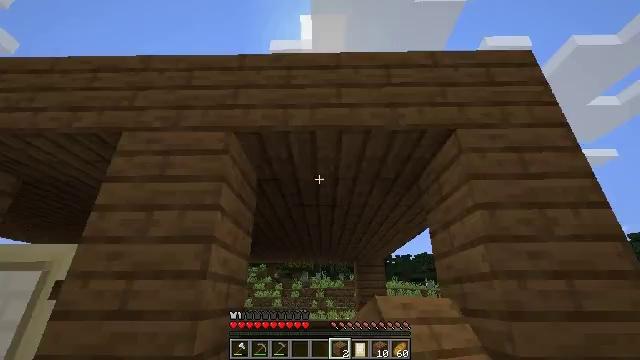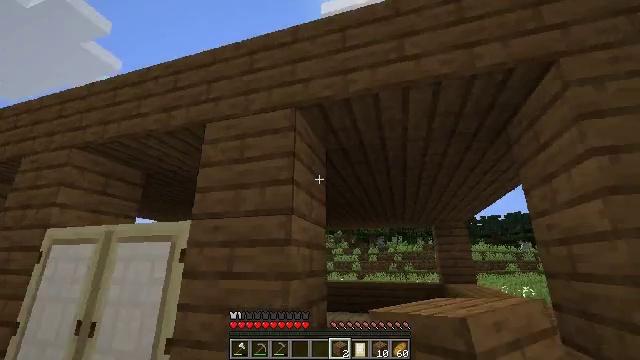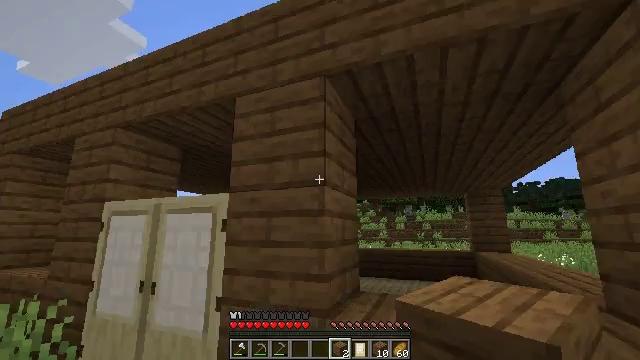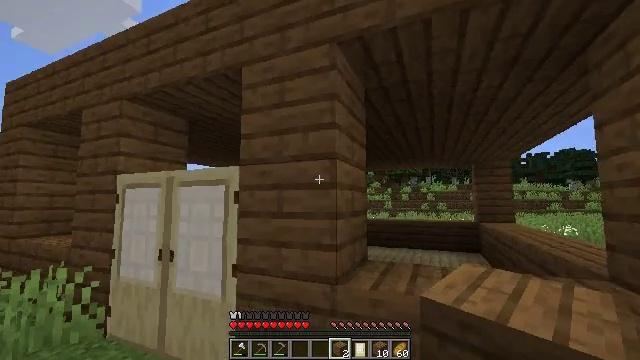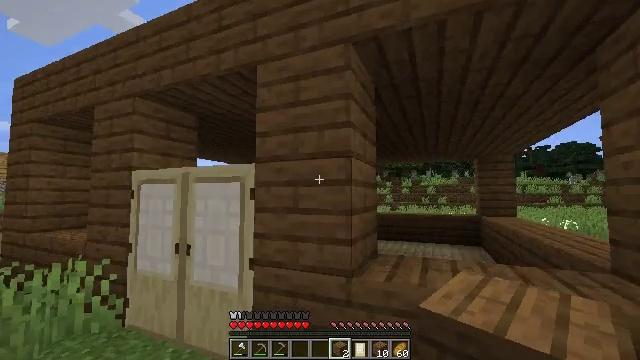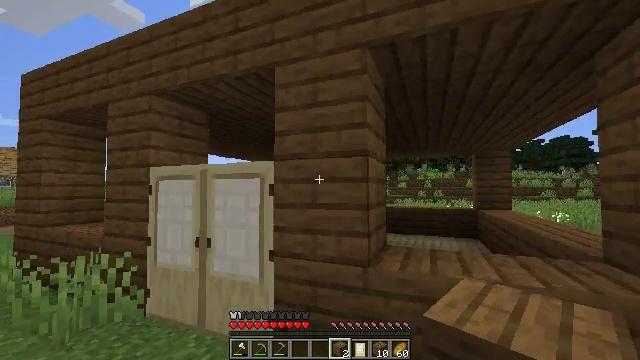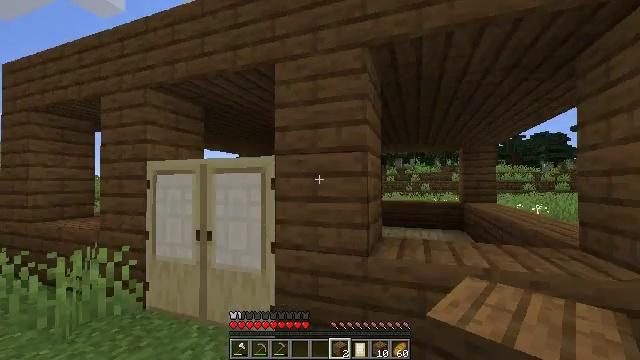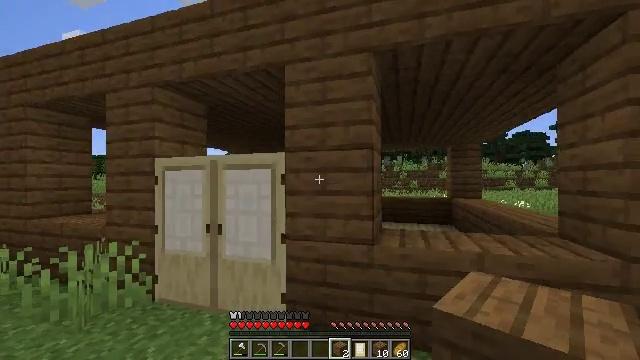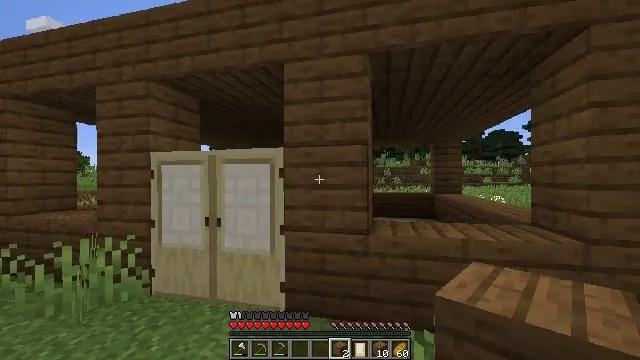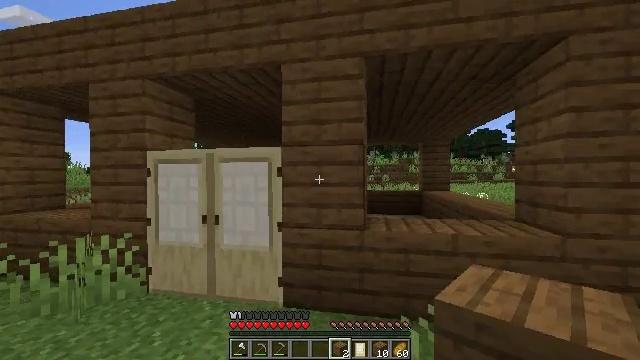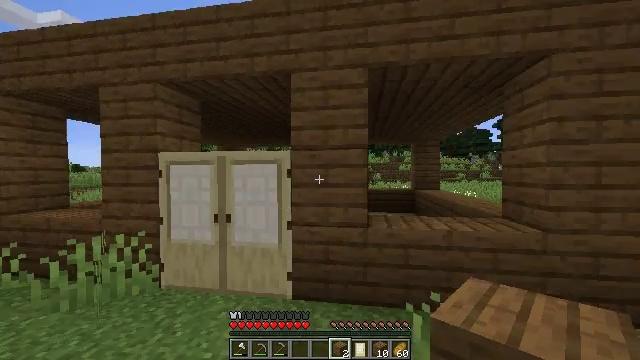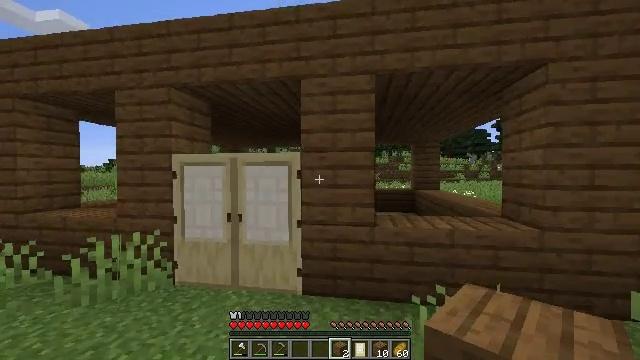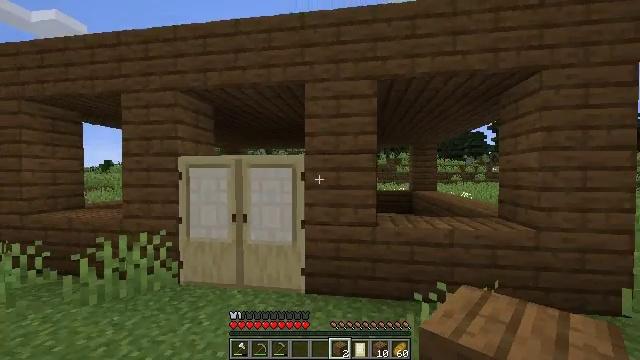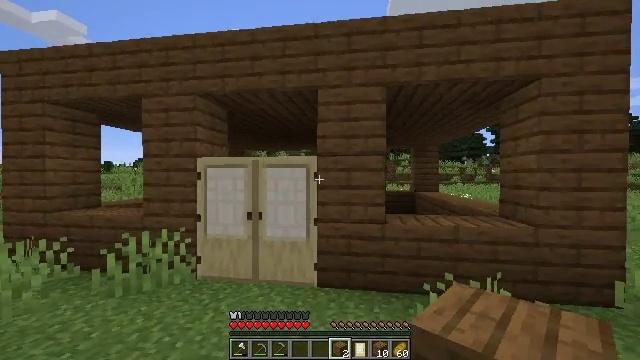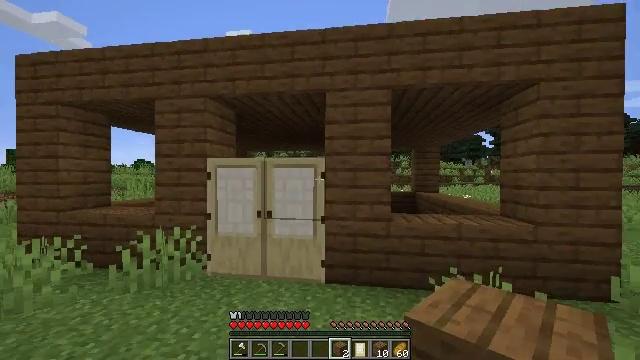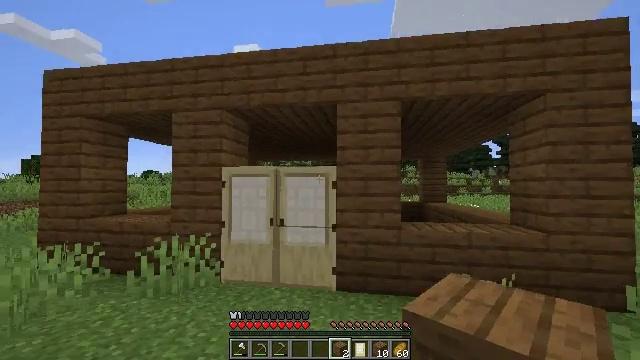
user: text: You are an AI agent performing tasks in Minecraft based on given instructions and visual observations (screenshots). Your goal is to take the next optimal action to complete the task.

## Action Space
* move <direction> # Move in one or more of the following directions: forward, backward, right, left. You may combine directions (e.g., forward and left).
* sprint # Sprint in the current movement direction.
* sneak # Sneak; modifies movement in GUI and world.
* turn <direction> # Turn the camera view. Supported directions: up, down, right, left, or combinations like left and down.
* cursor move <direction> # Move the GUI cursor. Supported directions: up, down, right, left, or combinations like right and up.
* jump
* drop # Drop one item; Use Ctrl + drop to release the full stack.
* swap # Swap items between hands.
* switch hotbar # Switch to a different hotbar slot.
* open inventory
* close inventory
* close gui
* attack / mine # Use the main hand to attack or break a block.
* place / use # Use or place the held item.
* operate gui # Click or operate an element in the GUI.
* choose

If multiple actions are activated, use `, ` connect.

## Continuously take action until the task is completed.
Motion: motion action
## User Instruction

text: Collect the birch door by breaking it.
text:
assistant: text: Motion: turn left and down
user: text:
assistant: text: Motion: move left, turn left and down
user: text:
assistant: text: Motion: move back and move left, turn left and down
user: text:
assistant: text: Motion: move back and move left, turn down
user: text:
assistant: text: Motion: move back and move left, turn down
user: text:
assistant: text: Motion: move back and move left, turn right and down
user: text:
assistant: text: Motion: move back and move left, turn right
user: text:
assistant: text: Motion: move back and move left, turn right
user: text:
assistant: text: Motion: move back and move left, turn right
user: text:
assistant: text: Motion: move back and move left, turn right
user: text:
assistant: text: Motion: move back and move left
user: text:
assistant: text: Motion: move back and move left
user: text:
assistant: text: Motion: move back and move left
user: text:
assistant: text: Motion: move back and move left
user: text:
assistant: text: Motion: move back and move left, turn left and up
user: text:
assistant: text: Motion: move back and move left, turn left
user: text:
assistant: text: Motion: move back and move left
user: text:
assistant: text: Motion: move back and move left
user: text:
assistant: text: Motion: move back and move left
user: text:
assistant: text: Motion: move back and move left
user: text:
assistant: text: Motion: move back and move left
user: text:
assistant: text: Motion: move back and move left
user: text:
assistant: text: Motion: move left
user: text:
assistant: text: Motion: move left
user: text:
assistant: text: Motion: move left
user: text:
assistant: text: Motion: move left
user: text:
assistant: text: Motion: move left
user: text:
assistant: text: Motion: move left
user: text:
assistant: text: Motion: move left
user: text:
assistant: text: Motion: move left